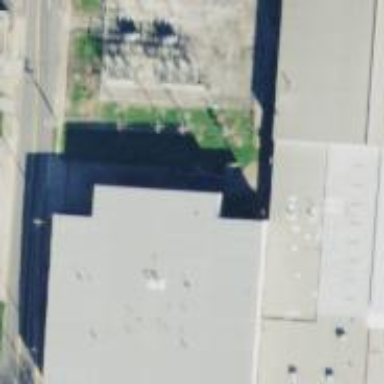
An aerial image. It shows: Industrial building with flat roof. It serves as man-made works facility.